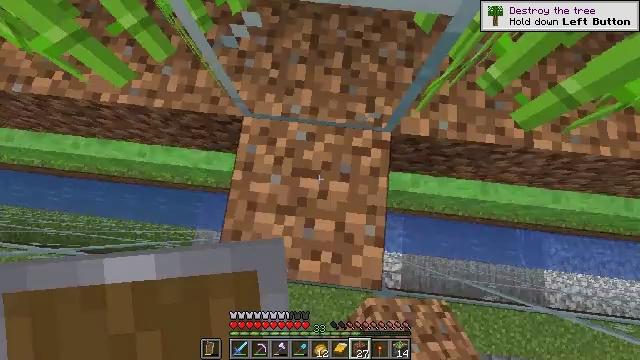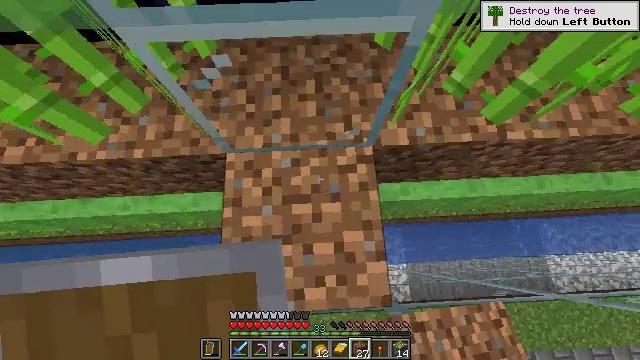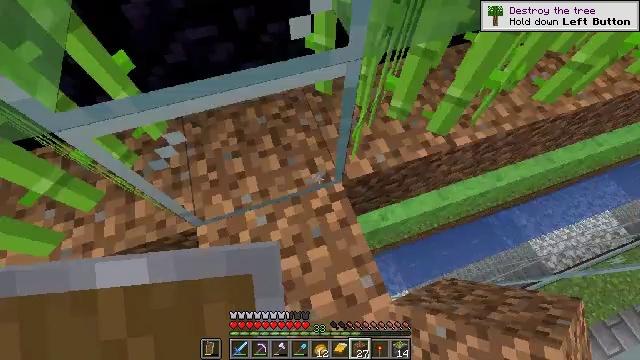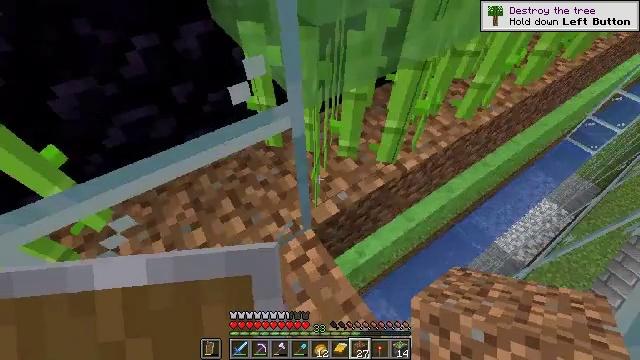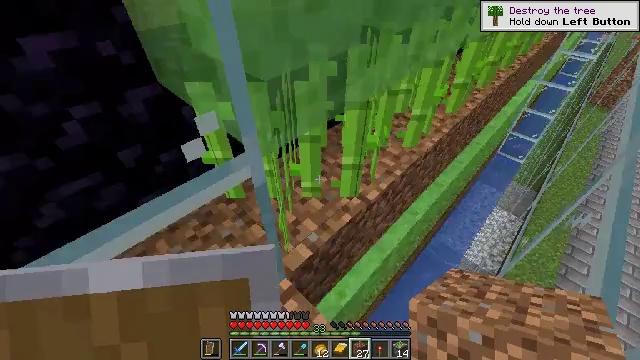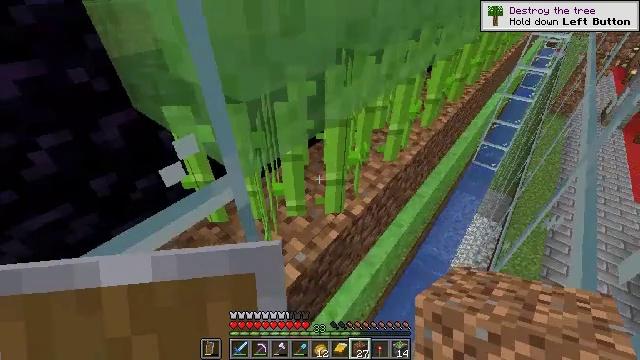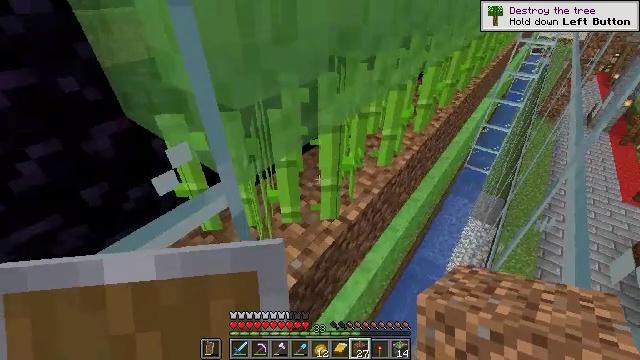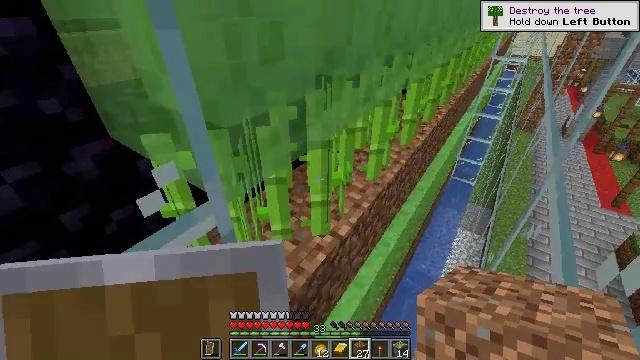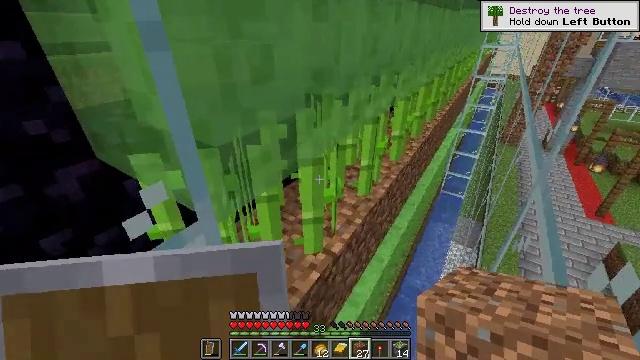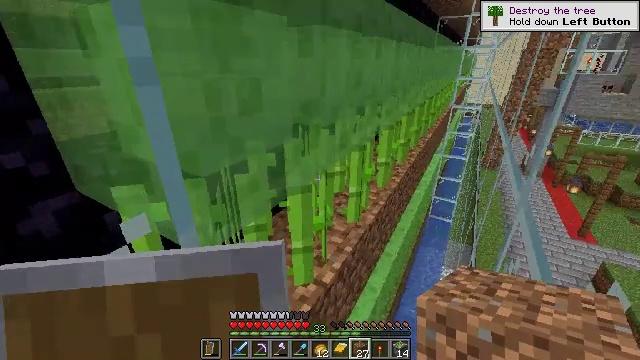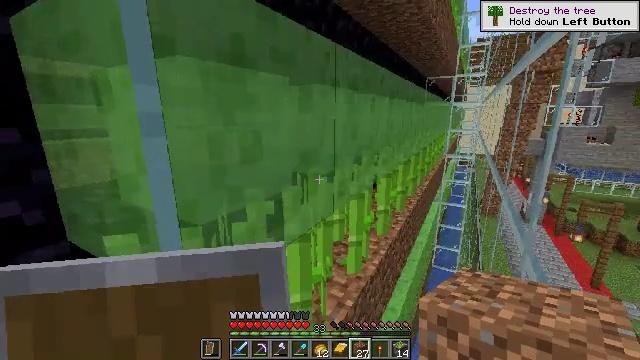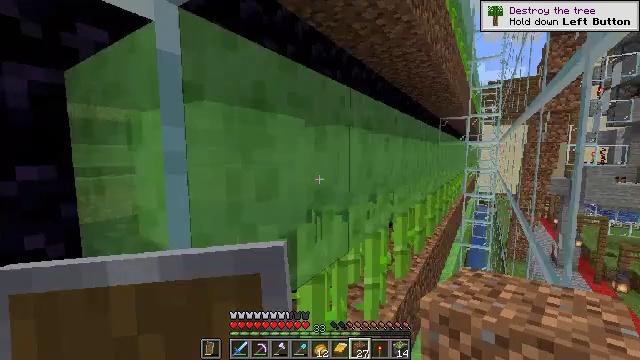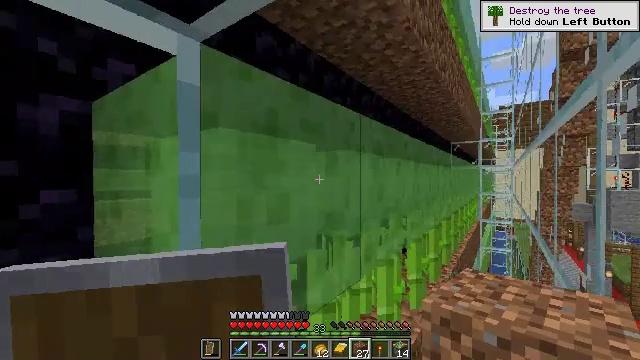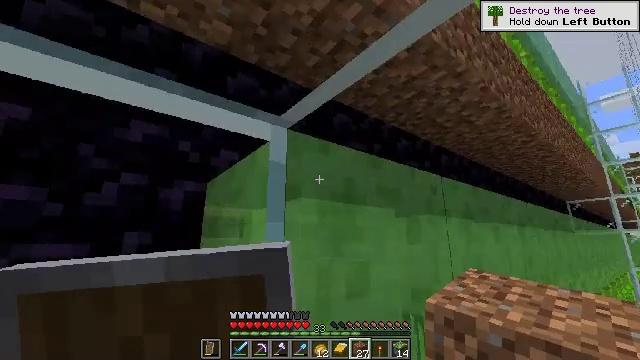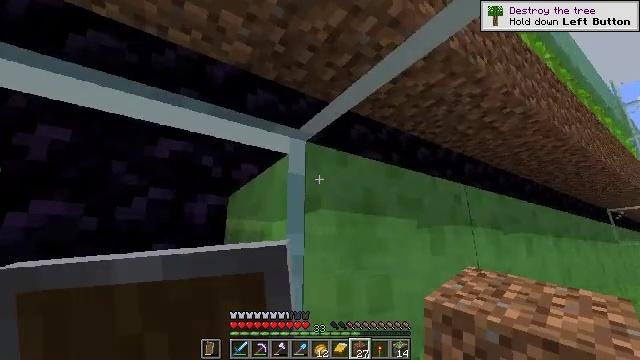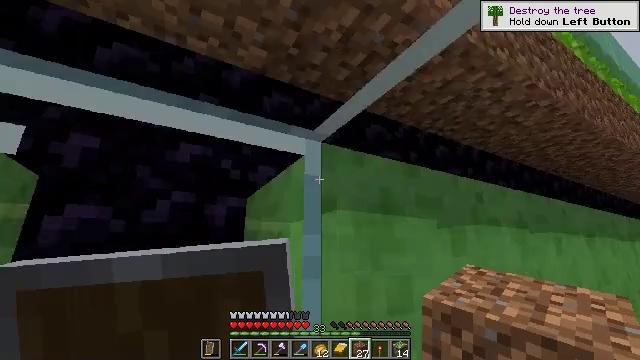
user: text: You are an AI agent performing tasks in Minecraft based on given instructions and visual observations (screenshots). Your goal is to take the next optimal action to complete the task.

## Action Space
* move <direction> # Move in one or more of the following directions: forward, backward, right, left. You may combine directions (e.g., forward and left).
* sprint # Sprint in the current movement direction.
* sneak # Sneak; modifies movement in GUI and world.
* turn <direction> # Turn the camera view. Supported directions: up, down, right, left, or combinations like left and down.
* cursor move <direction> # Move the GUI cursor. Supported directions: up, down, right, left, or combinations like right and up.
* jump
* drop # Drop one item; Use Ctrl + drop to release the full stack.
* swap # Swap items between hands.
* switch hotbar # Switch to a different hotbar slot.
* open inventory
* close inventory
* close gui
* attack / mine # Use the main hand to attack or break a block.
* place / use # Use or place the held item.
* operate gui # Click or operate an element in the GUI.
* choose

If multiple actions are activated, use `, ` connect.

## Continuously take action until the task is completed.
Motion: motion action
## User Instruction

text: Attack the glass to break it.
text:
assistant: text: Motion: turn right and up
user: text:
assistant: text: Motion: turn right and up
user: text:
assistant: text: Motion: turn right and up
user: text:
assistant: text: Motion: turn right and up
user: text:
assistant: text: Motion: turn right and up
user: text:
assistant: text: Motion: turn right and up
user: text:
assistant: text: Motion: turn right and up
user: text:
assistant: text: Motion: turn right and up
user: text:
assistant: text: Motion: turn right and up
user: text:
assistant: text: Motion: turn up
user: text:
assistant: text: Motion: turn left and up
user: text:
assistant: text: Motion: turn left and up
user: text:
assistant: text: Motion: turn left and up
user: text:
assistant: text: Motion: turn left and up
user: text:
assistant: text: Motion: turn left
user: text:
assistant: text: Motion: turn left and up
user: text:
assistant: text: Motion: turn up
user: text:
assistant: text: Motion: jump
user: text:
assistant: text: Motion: turn up, jump
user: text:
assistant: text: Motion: turn up, jump
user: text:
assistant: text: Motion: jump
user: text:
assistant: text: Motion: jump
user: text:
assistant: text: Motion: jump
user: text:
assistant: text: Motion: jump
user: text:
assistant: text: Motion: no_op
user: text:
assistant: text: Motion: no_op
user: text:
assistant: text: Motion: turn right and up
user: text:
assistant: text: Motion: turn right and up
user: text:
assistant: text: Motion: no_op
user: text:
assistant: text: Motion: no_op